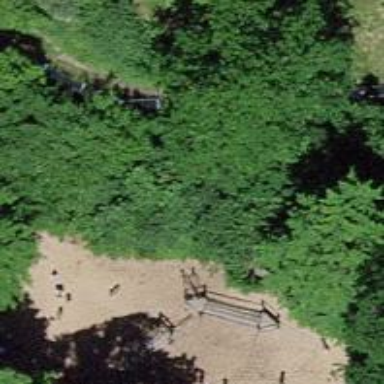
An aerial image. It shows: Springy playground.